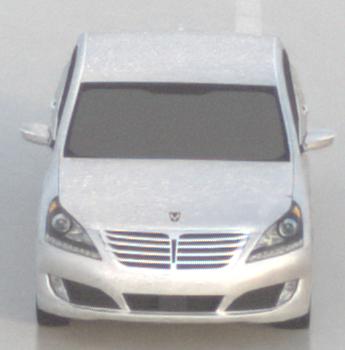
Make: Hyundai
Model: Equus
Detailed model: Gen. 2 VI
Model produced from: 2009
Model produced until: 2016
Doors: 4
Color: white
Road condition: wet road
Daytime: sunrise or sunset
Contrast: low contrast